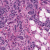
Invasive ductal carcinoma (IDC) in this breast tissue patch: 1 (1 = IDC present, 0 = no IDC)